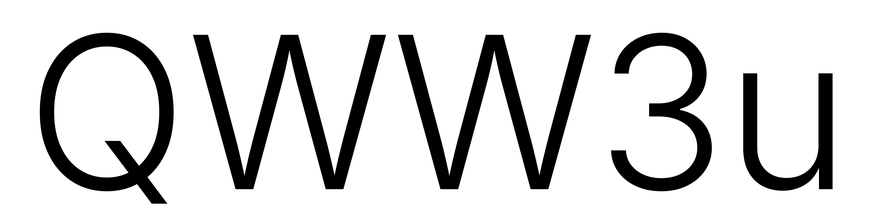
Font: Inter_Light